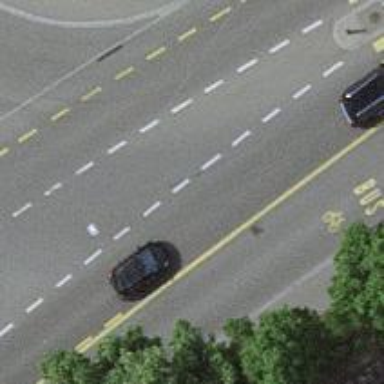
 and bus lane on the right. The right side also serves as shared bus and cycle lane."